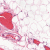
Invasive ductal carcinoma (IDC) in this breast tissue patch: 0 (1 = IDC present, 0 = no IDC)